Field crop: tomato
Growth stage: 1
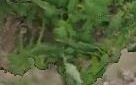
Species: tomato